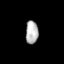
Tissue: lung
Cell type: Endothelial cells
Senescence score: 0.5767
Nuclear area (px): 287
Mean DAPI intensity: 178.603